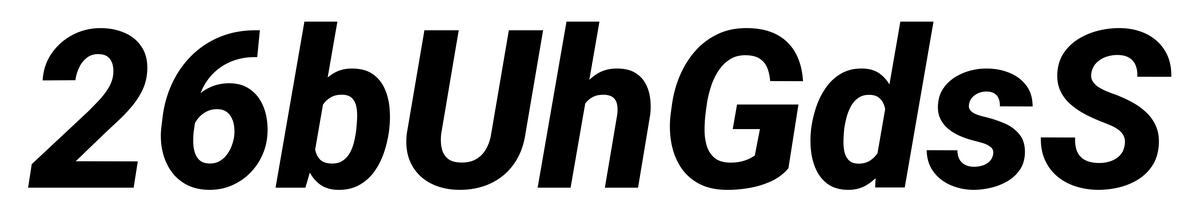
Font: Roboto-Italic_ExtraBold_Italic